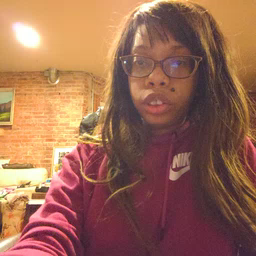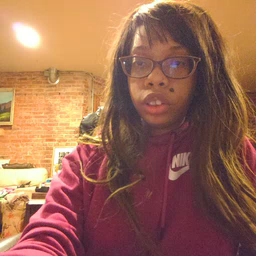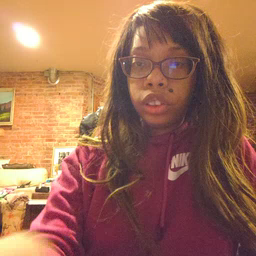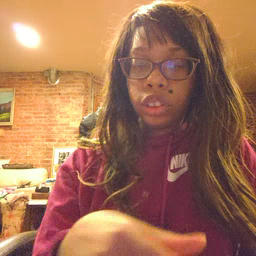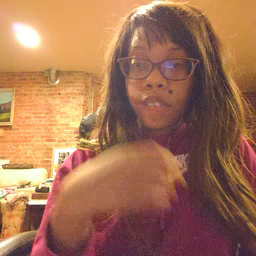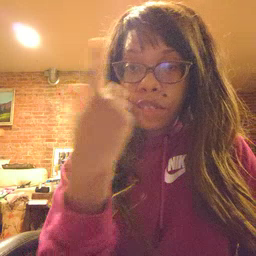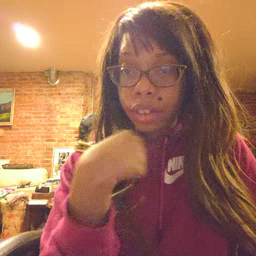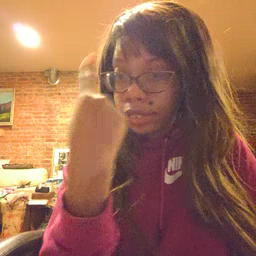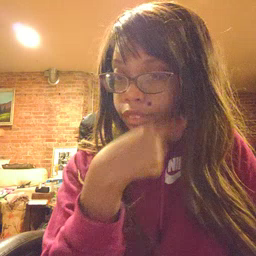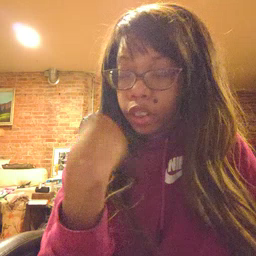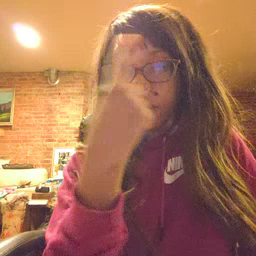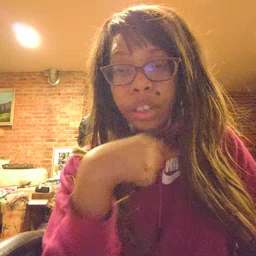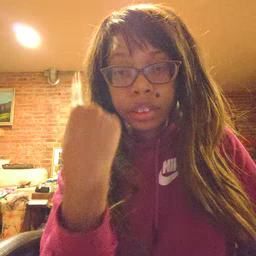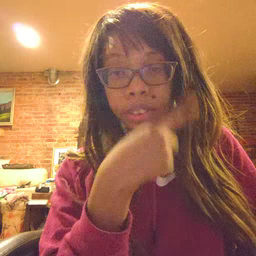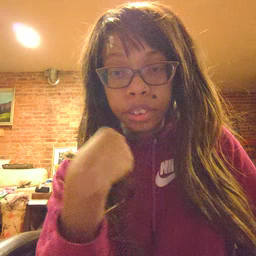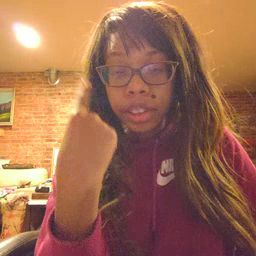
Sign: face